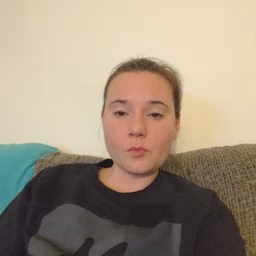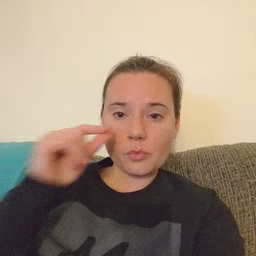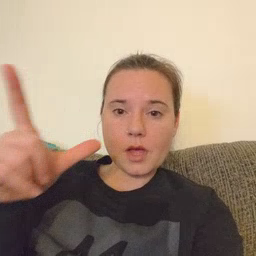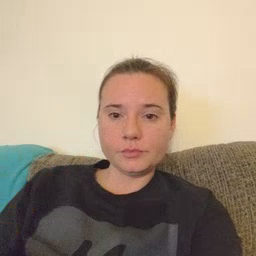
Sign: wake